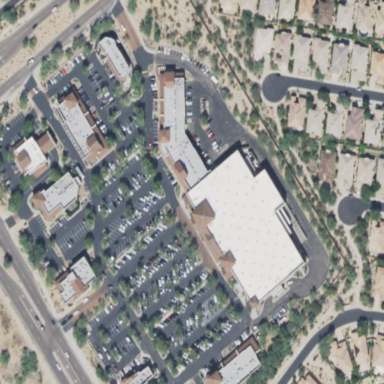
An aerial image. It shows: Retail area that is mall.